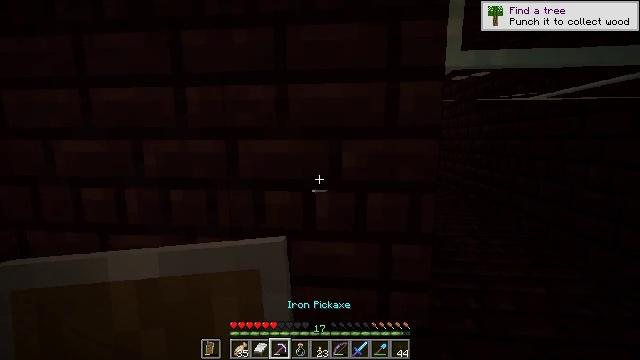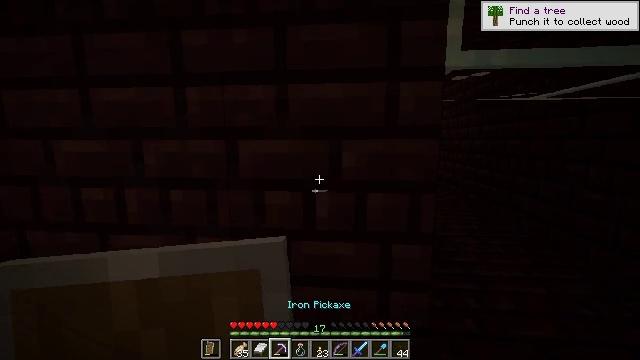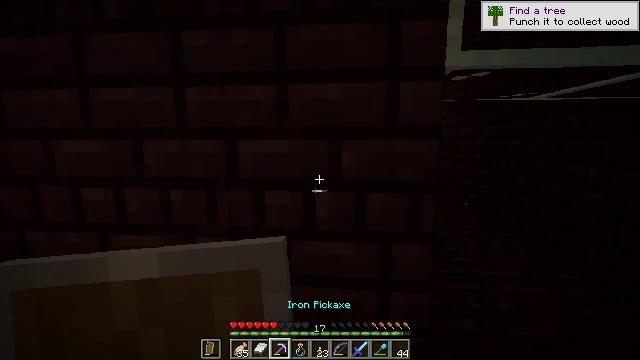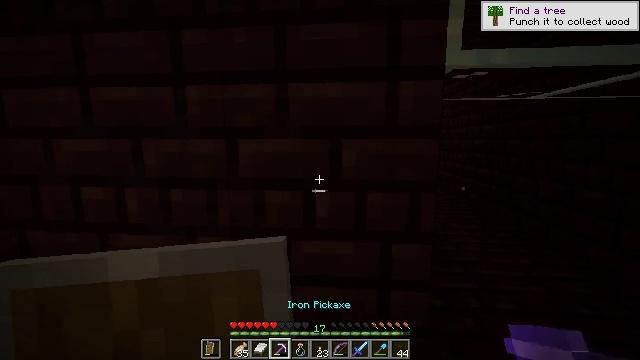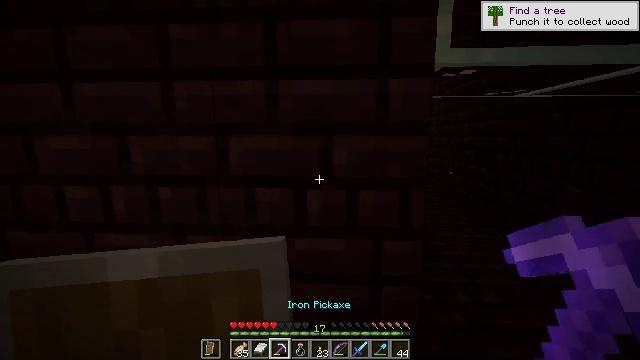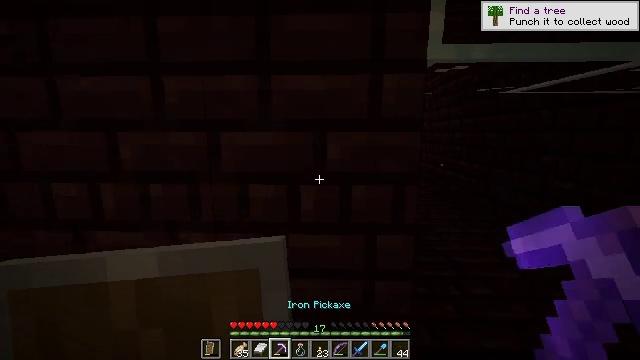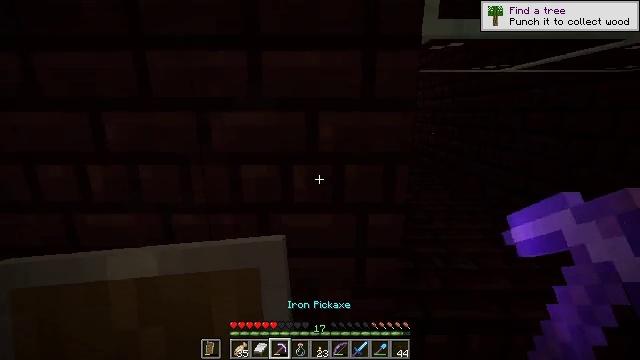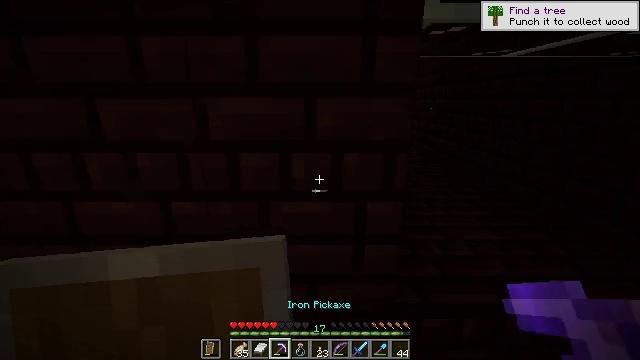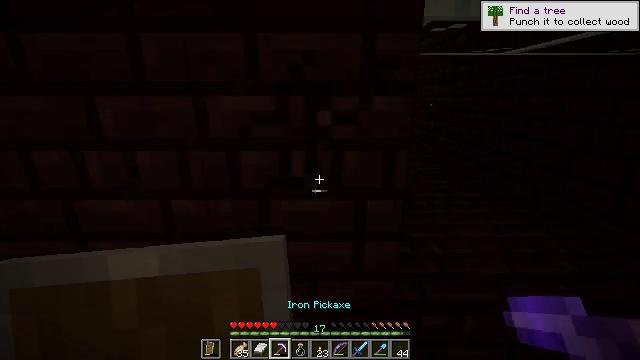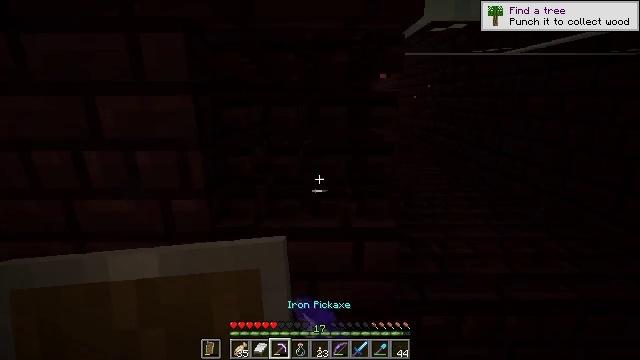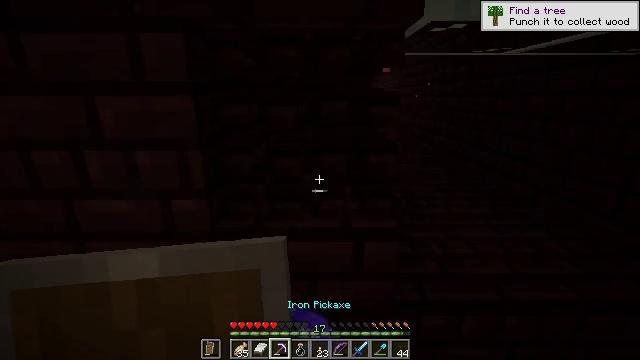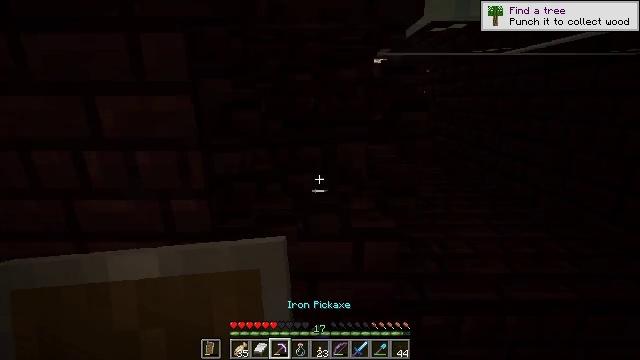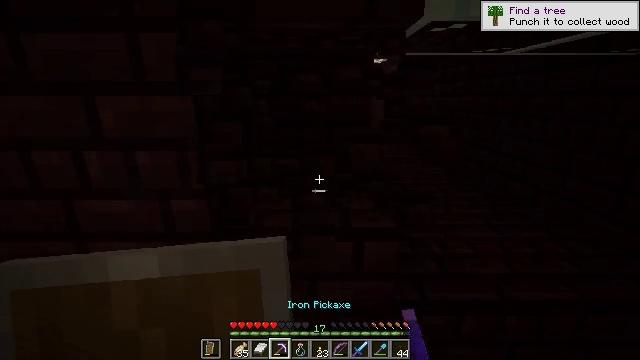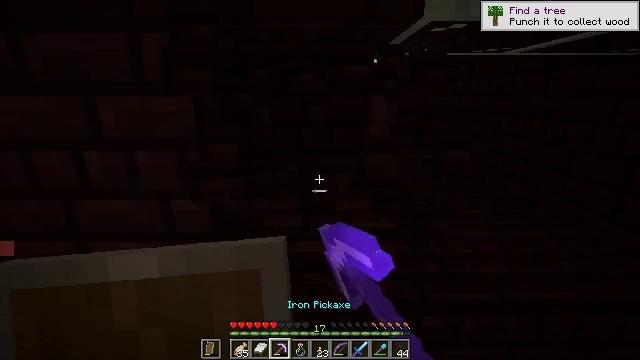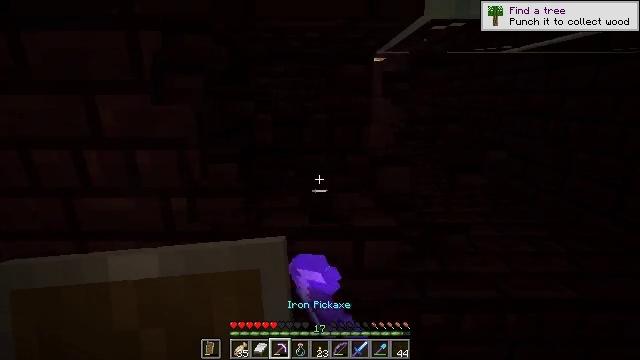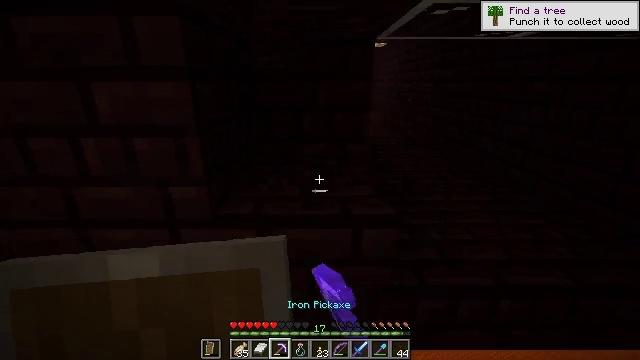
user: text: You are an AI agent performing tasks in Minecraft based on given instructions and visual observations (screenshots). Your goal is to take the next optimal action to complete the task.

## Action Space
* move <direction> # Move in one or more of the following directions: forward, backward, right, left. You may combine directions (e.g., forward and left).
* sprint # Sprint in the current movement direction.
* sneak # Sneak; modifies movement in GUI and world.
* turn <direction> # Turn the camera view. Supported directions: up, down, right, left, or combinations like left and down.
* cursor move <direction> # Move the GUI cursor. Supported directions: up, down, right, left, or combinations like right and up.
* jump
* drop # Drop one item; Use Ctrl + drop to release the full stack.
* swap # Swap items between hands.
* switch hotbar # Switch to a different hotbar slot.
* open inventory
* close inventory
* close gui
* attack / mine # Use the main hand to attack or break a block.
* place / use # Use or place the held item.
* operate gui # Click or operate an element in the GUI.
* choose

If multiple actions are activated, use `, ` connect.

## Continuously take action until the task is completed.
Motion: motion action
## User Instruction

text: Gather some nether bricks.
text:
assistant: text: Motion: no_op
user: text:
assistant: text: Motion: no_op
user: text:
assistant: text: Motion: no_op
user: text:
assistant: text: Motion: turn right
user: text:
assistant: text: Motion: turn right
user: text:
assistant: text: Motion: turn right and down
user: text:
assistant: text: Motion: turn down
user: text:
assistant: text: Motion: attack / mine
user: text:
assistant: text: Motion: attack / mine
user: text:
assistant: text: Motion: attack / mine
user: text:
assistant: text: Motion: attack / mine
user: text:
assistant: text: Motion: attack / mine
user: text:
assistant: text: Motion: no_op
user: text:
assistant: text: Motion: no_op
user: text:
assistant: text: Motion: turn down
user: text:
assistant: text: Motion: turn left and down
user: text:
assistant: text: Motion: turn down
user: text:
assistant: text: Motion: turn down
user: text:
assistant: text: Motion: no_op
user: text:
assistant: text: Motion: no_op
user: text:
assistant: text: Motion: no_op
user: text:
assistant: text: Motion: no_op
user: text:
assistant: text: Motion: no_op
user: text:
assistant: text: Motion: no_op
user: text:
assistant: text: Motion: no_op
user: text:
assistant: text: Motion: no_op
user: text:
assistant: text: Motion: no_op
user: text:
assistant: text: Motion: no_op
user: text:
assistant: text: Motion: turn right and up
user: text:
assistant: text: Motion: turn right and up